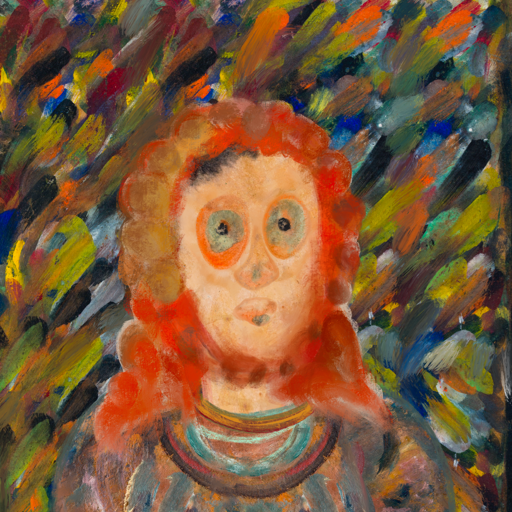
Background: An_Impression, Head And Neck Front: Childish, Face Front: Childish, Bust: Boggyland, Hair Front: Rupkatha, Head Accessory: Blank, Second Necklace: Blank, Necklace: Mother_And_Son_Son, Baby: Blank